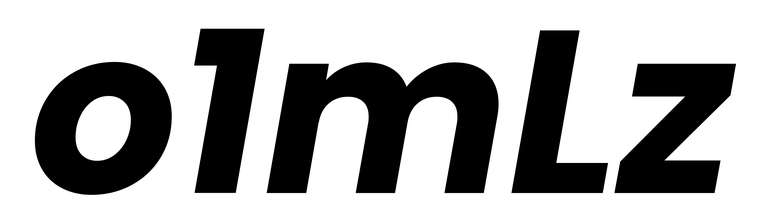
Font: Poppins-BoldItalic